Question: I have a module 'build.gradle' file that looks like this:
'''
apply plugin: 'java'
sourceCompatibility = 1.5
version = '1.0'
repositories {
mavenCentral()
}
dependencies {
testCompile group: 'junit', name: 'junit', version: '4.11'
compile 'mysql:mysql-connector-java:5.1.6'
}
'''
I also have an artefact set up like this:

When I build this artifact, my classes are included but MySQL driver is not. When executed, MySQL driver class is not found. How do I build so that my JAR artifact (used as a library)
ccontains MySQL JDBC driver?
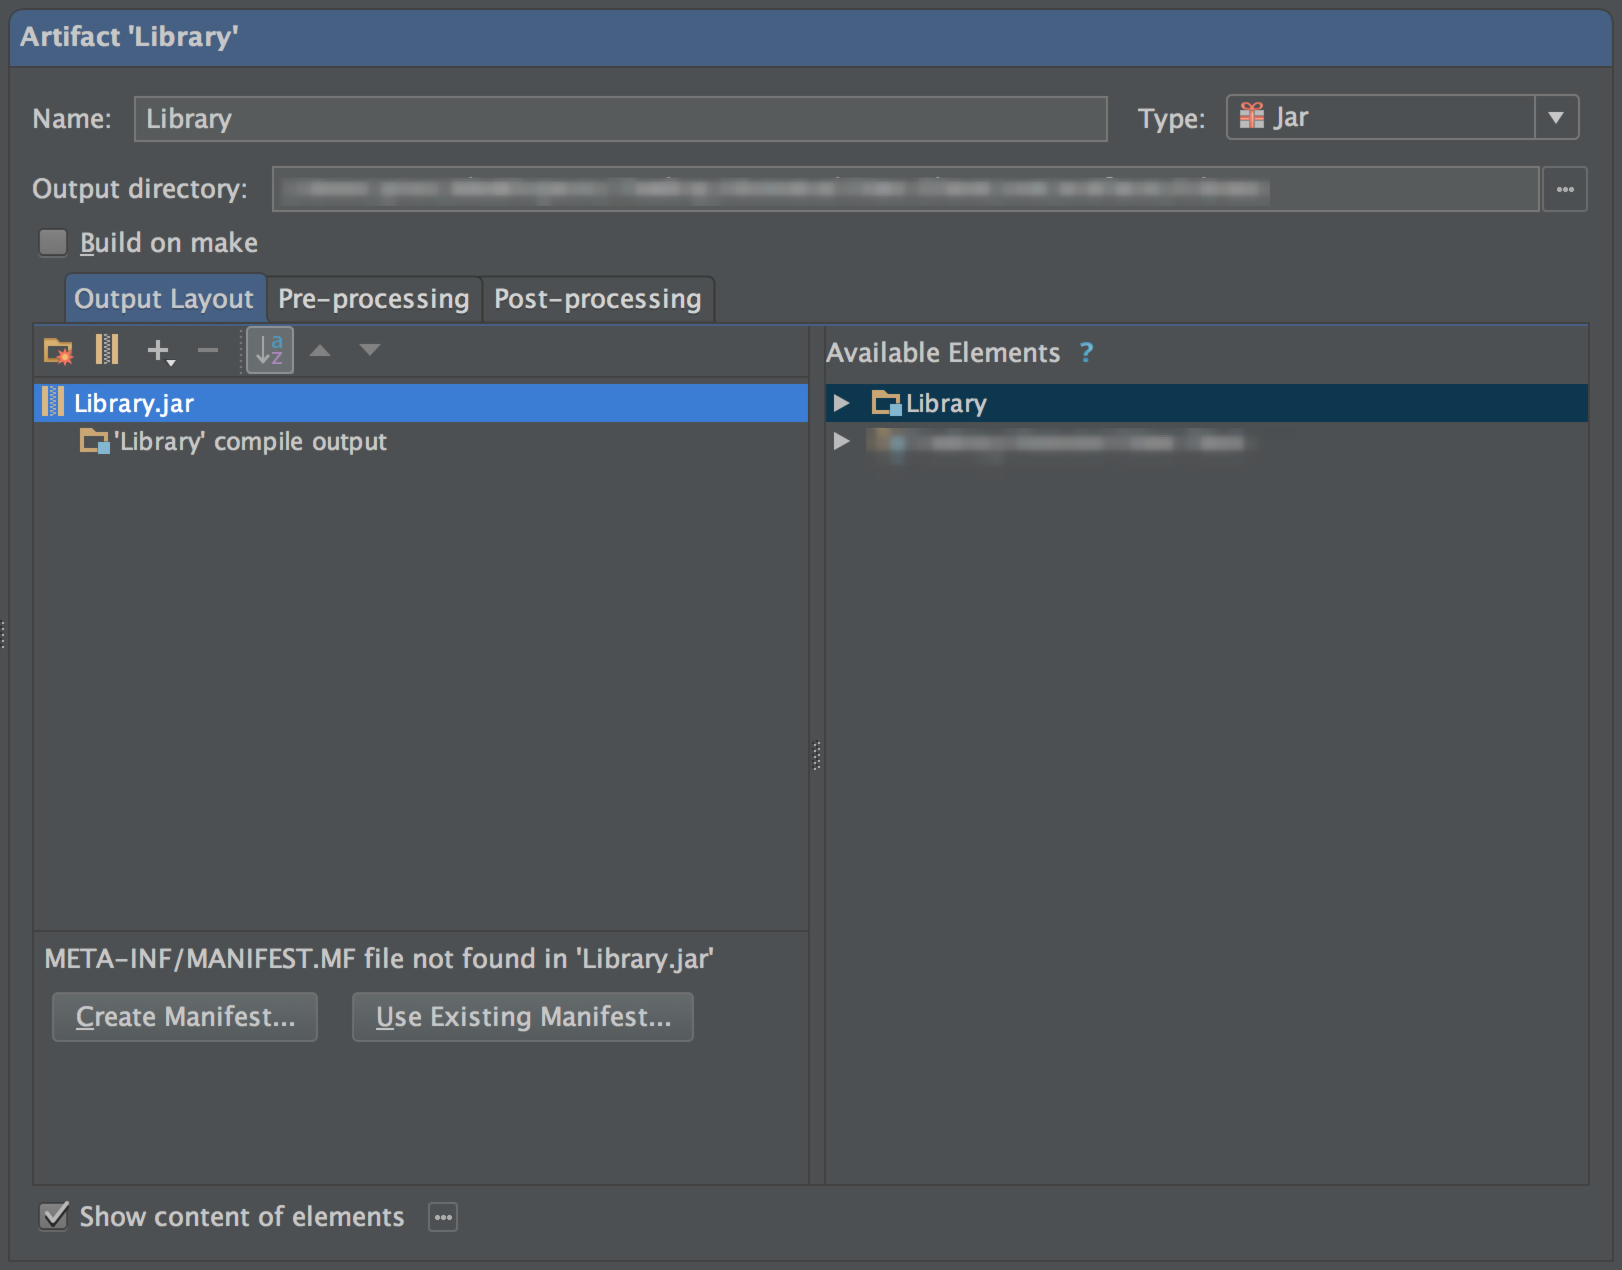
Answer: Configuring this in Gradle and IntelliJ is two different things. The most direct way to create a fat Jar in Gradle is:
'''
jar {
from { configurations.runtime.collect { it.directory ? it : zipTree(it) } }
}
'''
PS: Merging Jars can cause problems. In most cases it should not be done, in particular for a library.